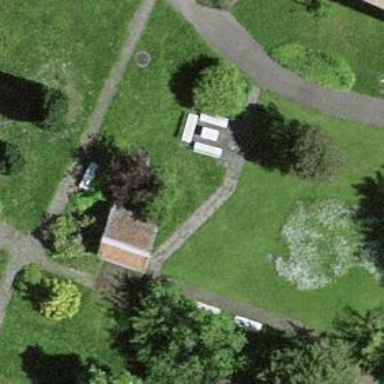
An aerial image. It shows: Bench.